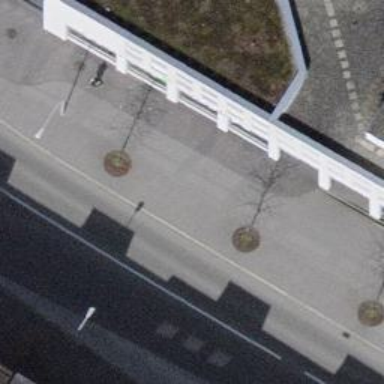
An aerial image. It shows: Urban tree adding natural touch to the cityscape.